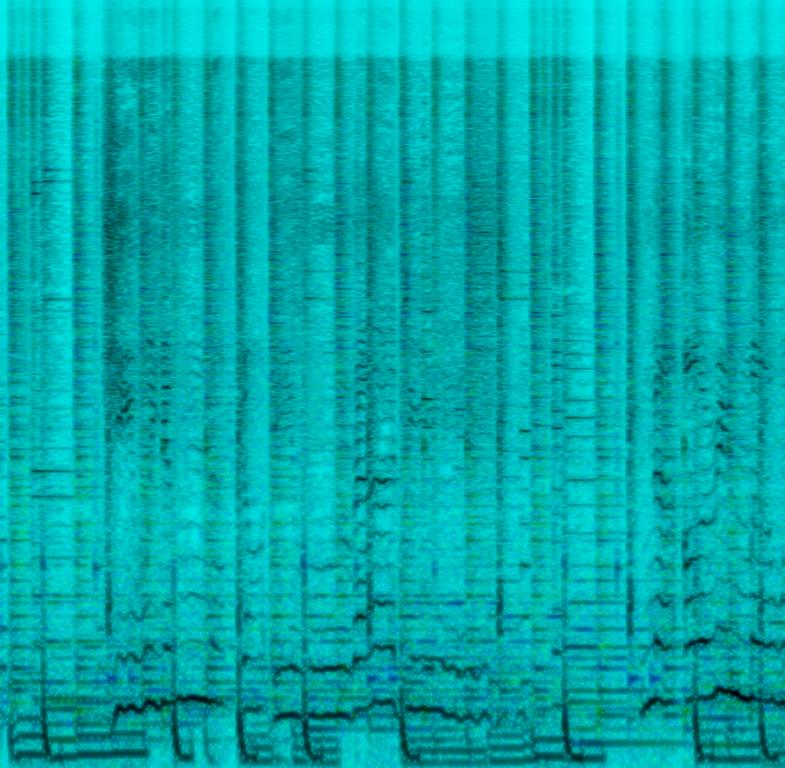
A male vocalist sings this sweet melody in a foreign language. The tempo is medium with keyboard accompaniment, steady drumming, synthesiser arrangement and acoustic guitar. The song has a simple, easy melody. It is earnest, emotional, calm and soothing. This song is a Regional Pop song.